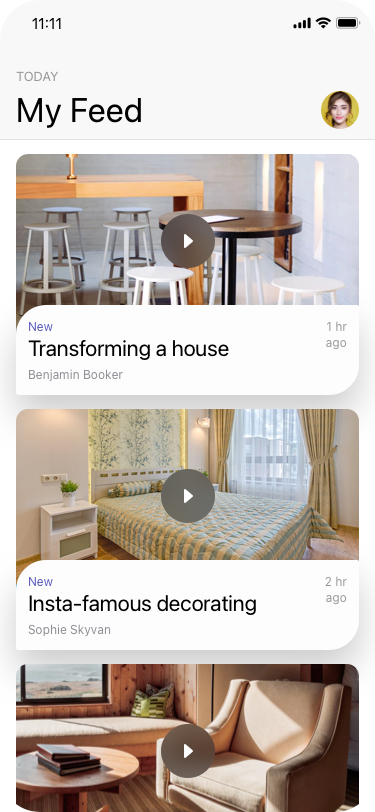
Text in this UI design:
1 hr ago
Benjamin Booker
Transforming a house
New
2 hr ago
Sophie Skyvan
Insta-famous decorating
New